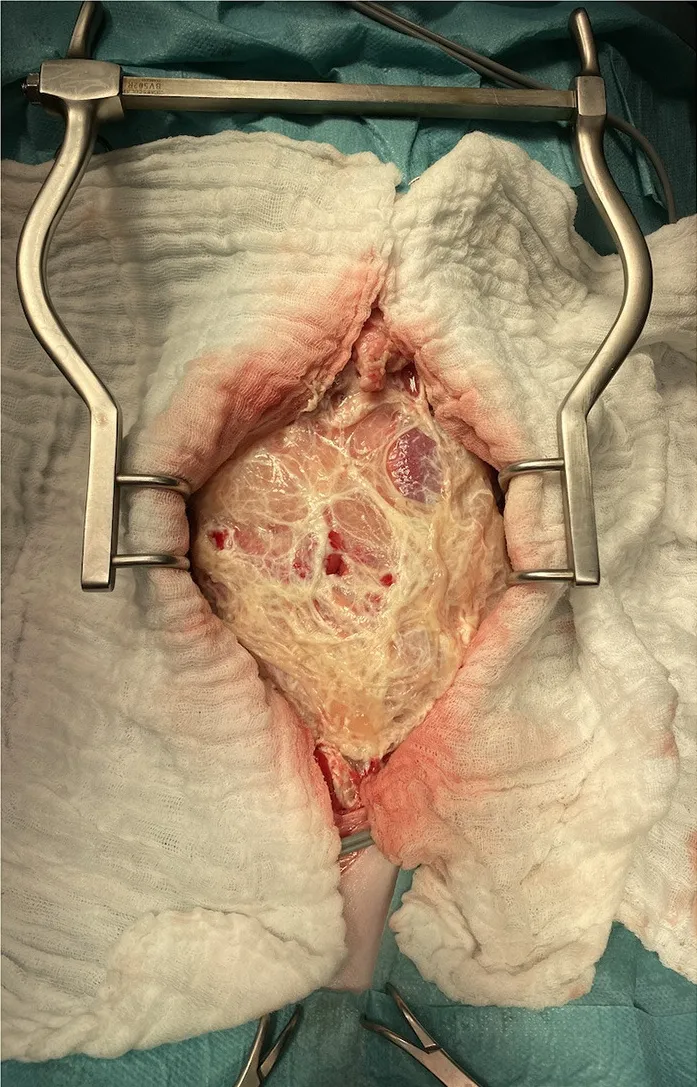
Intraoperative picture of the laparotomy of C2 after abdominal wall incision. Note the thick fibrous membrane encapsulating the abdominal viscera.
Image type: medical_photograph (other_medical_photograph)